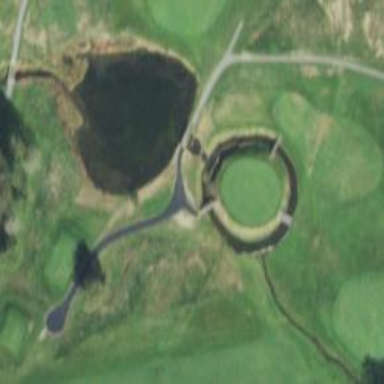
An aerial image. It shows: Pathway for golfing.